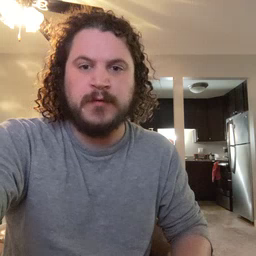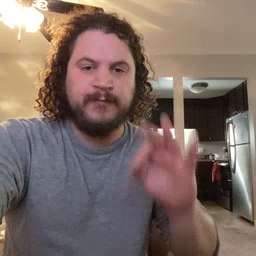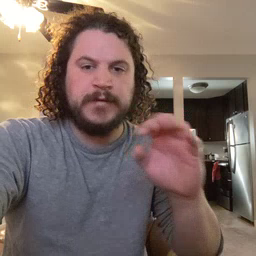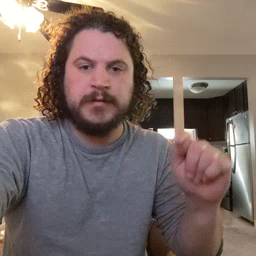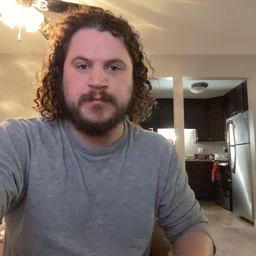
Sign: feet